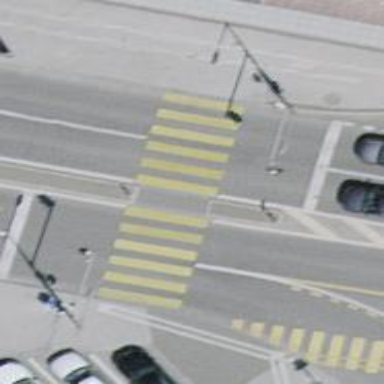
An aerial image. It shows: Road with traffic signals and zebra crossing. The crossing utilizes signal lights for controlling the flow of traffic.